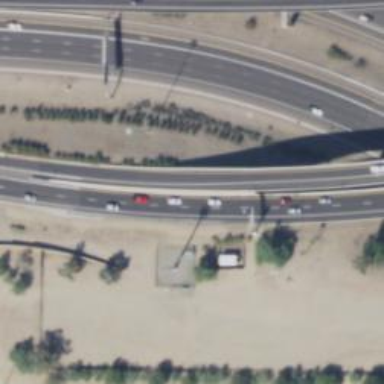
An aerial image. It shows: Communication mast tower.